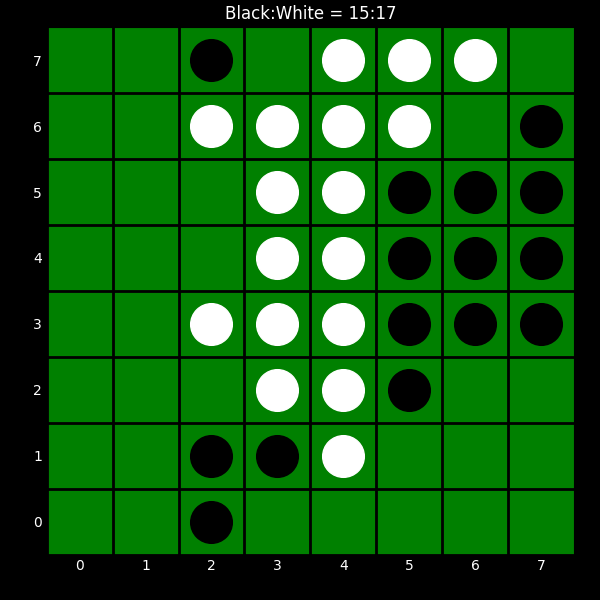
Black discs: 15
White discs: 17